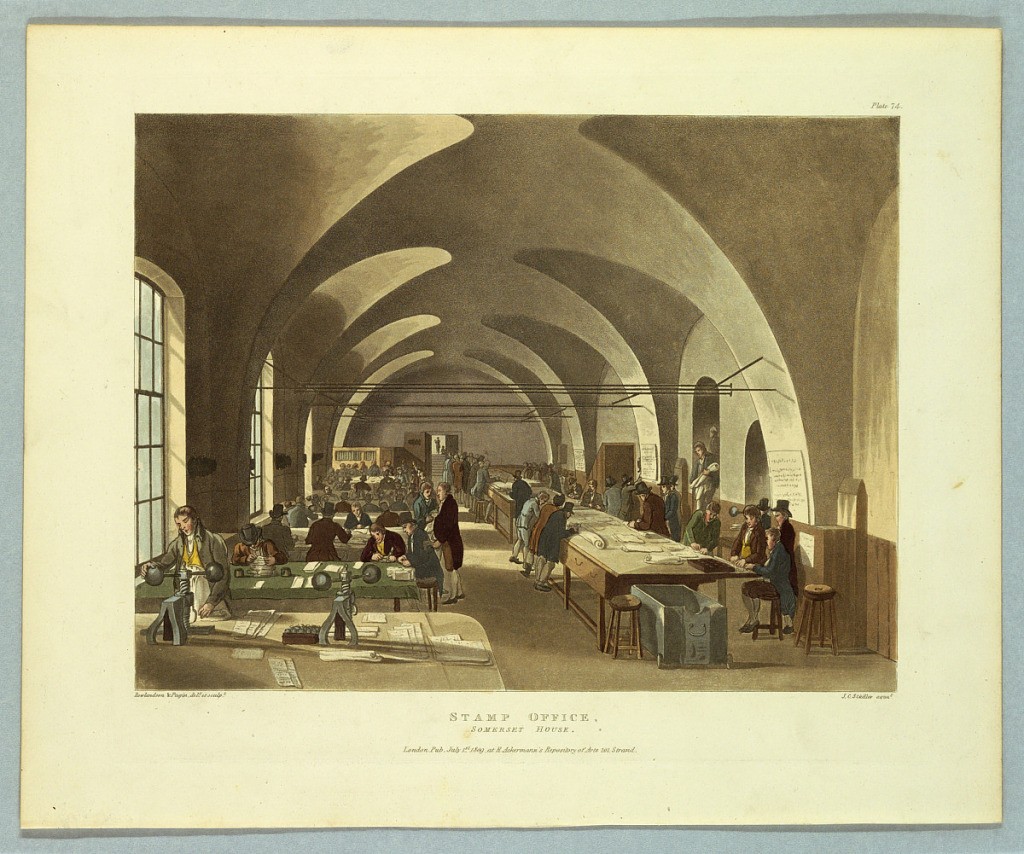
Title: Stamp Office, Somerset House, from "Ackermann's Repository"
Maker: Thomas Rowlandson, British, 1756–1827
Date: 1809
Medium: Aquatint, brush and watercolor on paper
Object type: Print
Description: Long, low, vaulted room, with men working at tables, stamping, by hands and with presses. Title, artists', and publisher's names below.